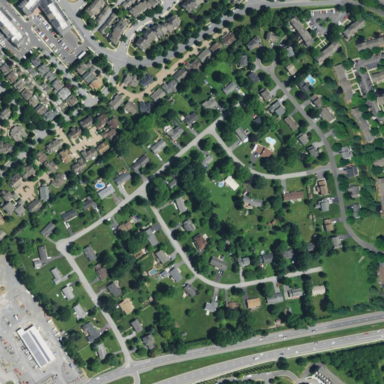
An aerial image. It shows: Residential neighbourhood.